Field crop: maize
Growth stage: 2
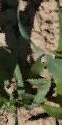
Species: maize